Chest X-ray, AP view. Patient: 20 years old, sex M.
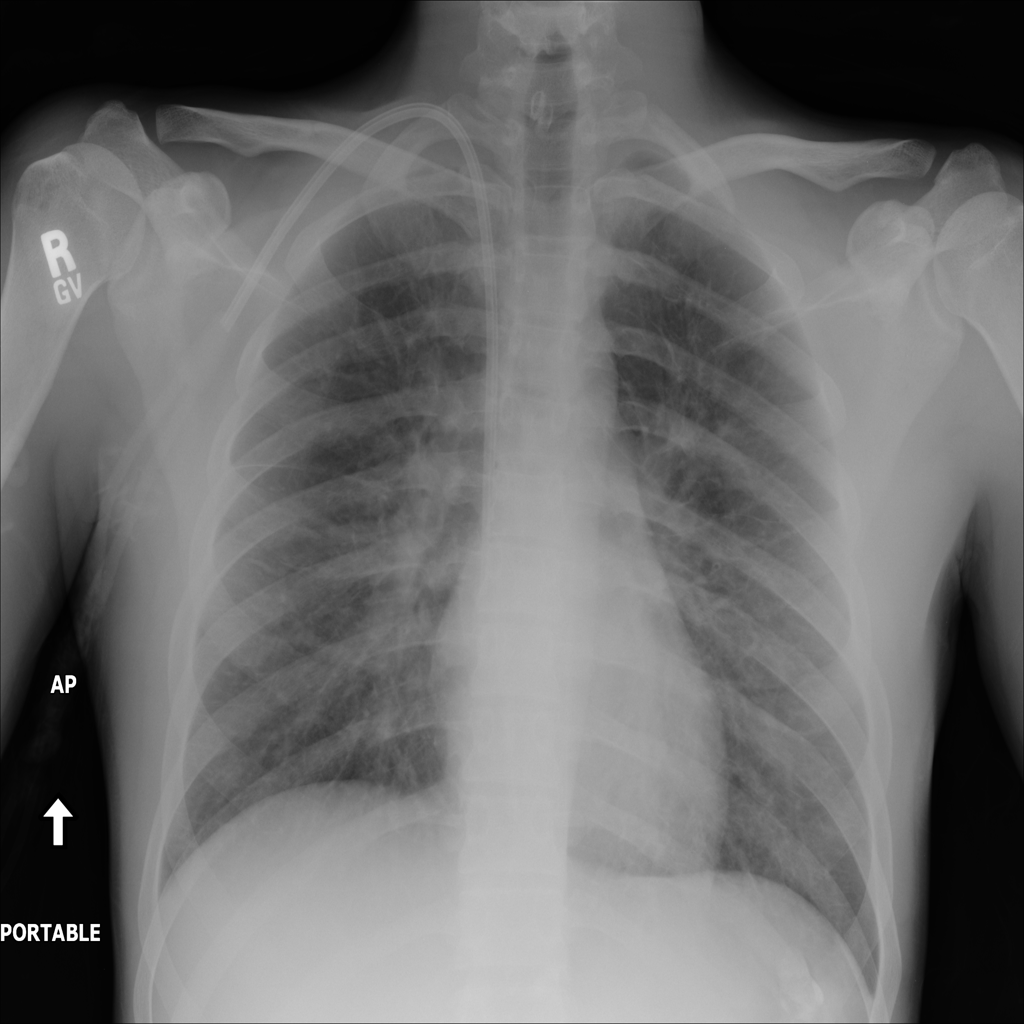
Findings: Edema